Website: walmart
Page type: account-selection
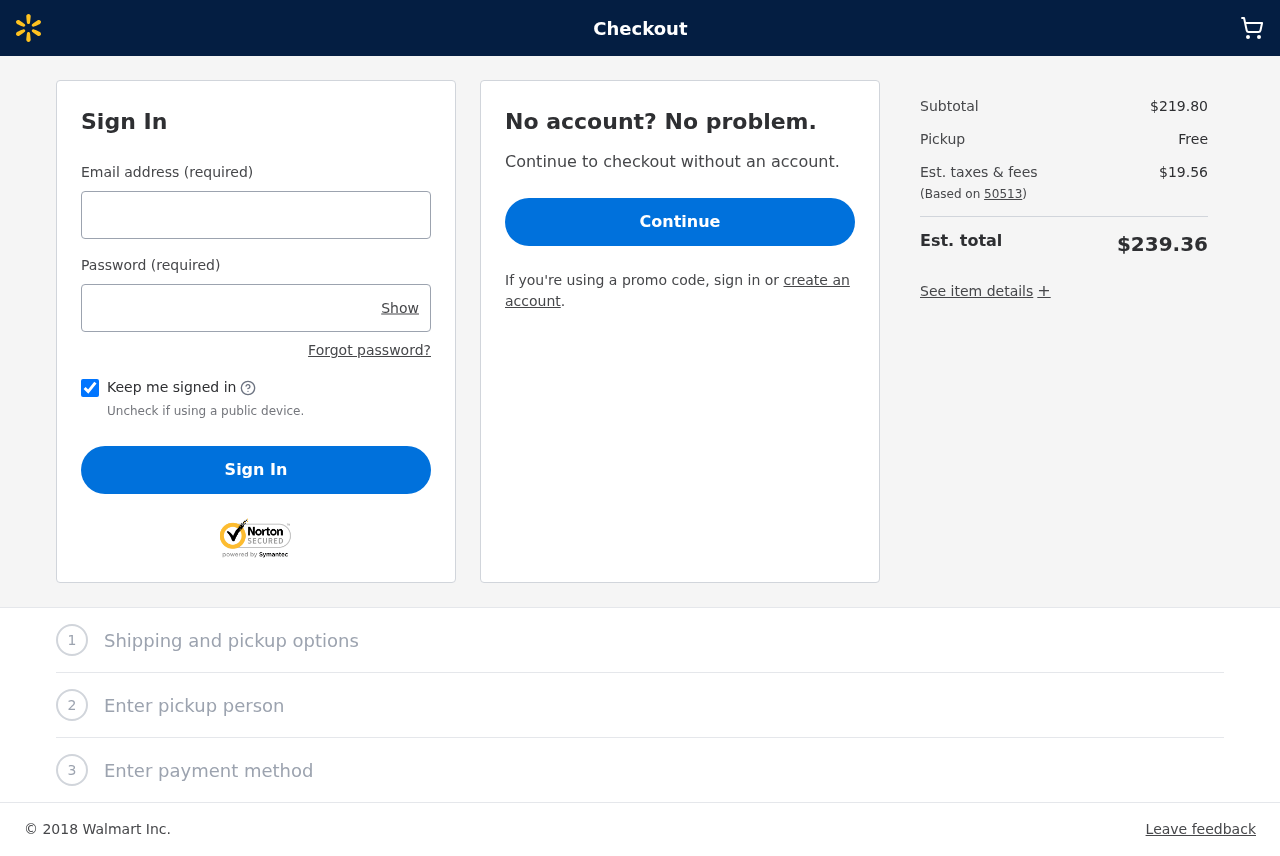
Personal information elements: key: PII_LOGIN_USERNAME
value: joshuaalvarez14
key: PII_POSTCODE
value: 50513
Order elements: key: ORDER_SUBTOTAL
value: $219.80
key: ORDER_TAX
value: $19.56
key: ORDER_TOTAL
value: $239.36